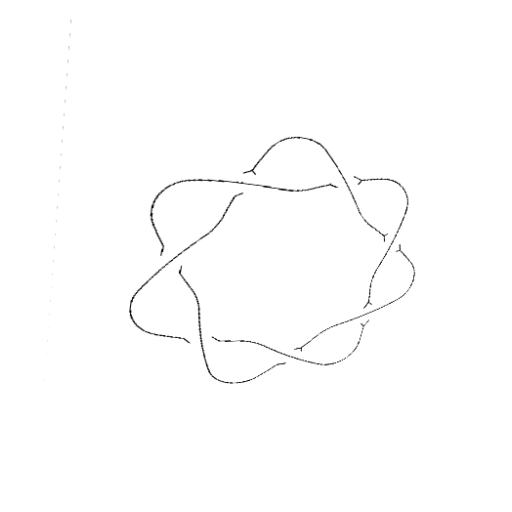
Crossing number: 7